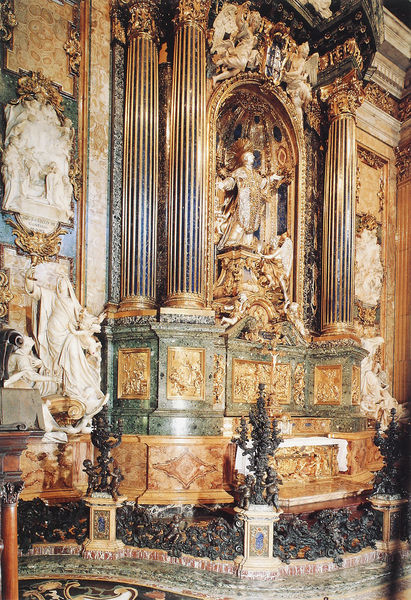
Titel: Ignatius-Altar (hl. Ignatius von Loyola)
Künstler: Andrea Pozzo
Standort: Rom, Il Gesù (EU - I - Latium)
Schlagwörter: blau, mann, weiß, gelb, grün, frau, marmor, schwarz, säulen, rot, barock, bibel, sockel, stein, kirche, figur, gold, engel, skulptur, schrift, figuren, ornamente, verzierung, stuck, fotografie, eisen, altar, kathedrale, rom, kapitell, wappen, plastiken, statuen, voluten, grab, jesus, ionisch, heiliger, heilige, prunk, putten, maria, verzierungen, madona, l, purbeck, potten